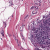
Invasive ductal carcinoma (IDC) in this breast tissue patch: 0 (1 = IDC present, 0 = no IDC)